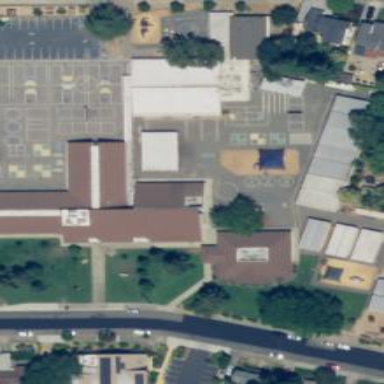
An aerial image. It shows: School building.